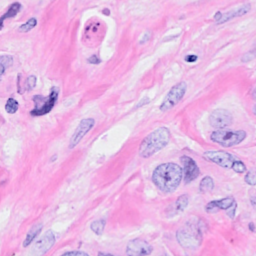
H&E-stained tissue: Breast